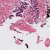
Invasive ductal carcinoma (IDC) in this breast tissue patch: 1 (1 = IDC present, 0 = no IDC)